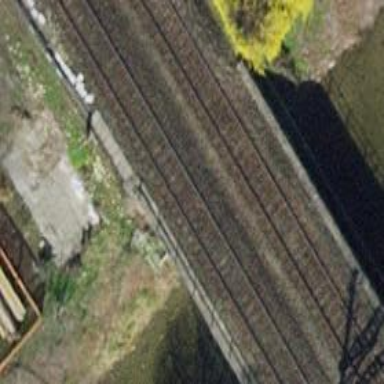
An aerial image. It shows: Bridge over railway with electrified contact lines.